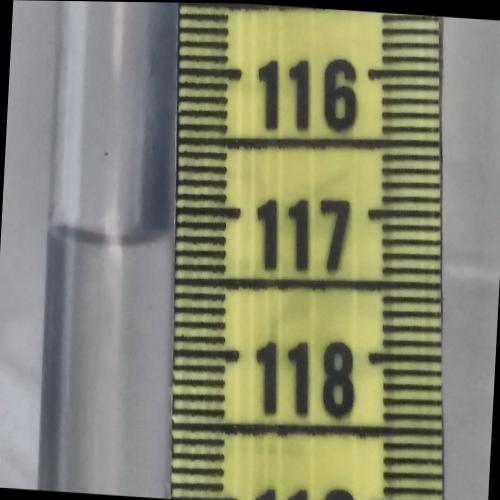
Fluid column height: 117.2 cm